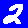
Digit: 2